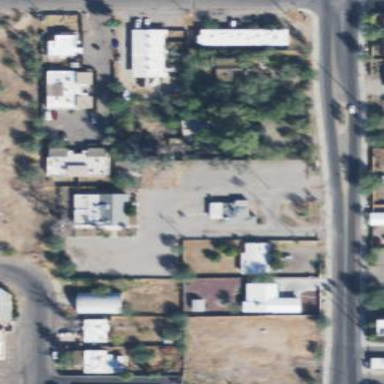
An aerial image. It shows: Parking area with unpaved surface.